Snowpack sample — Buffalo Mountain, Silverthorne, Colorado, USA (1/25/25, 10:11 AM MST)
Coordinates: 39.6222, -106.1139
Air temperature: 22 °F
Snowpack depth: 110 cm
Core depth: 30 cm
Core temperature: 42.8 °F
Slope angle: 12°, slope face: 102°
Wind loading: high
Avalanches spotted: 0
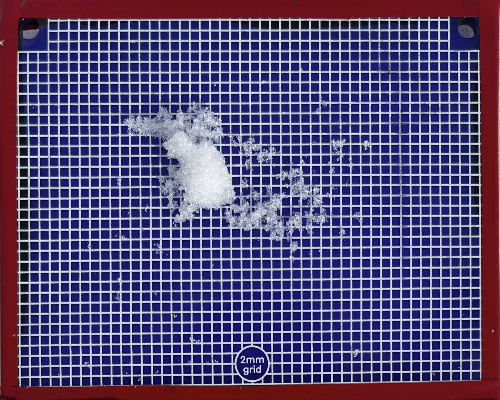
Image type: profile
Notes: No avalanches nearby, collected on the outskirts of a fire break 15 meters from the treeline, on way to Buffalo and Red Mountain